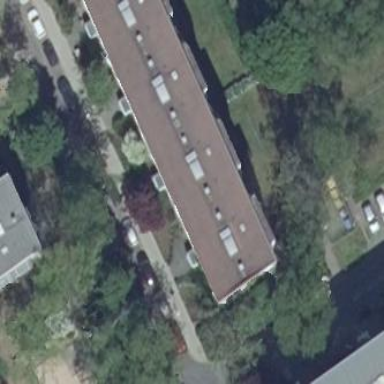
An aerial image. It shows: Residential building with flat roof.